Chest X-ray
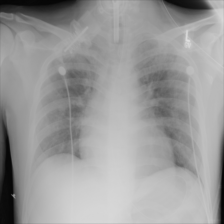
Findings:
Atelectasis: negative
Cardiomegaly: negative
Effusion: negative
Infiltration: positive
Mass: negative
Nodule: negative
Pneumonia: negative
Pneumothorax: negative
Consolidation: negative
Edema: negative
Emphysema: negative
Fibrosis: negative
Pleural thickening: negative
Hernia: negative